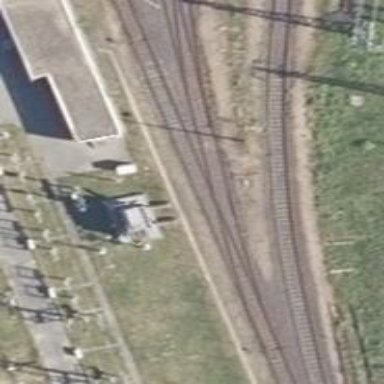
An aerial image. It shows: Railway switch.